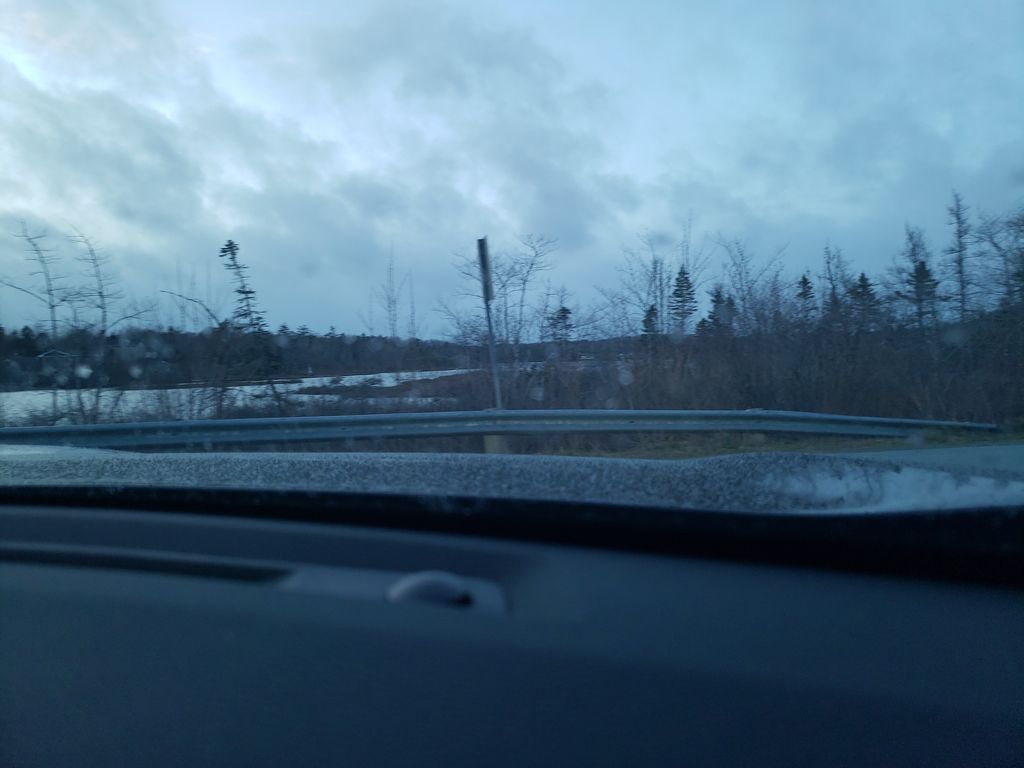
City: halifax